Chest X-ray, PA view. Patient: 27 years old, sex M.
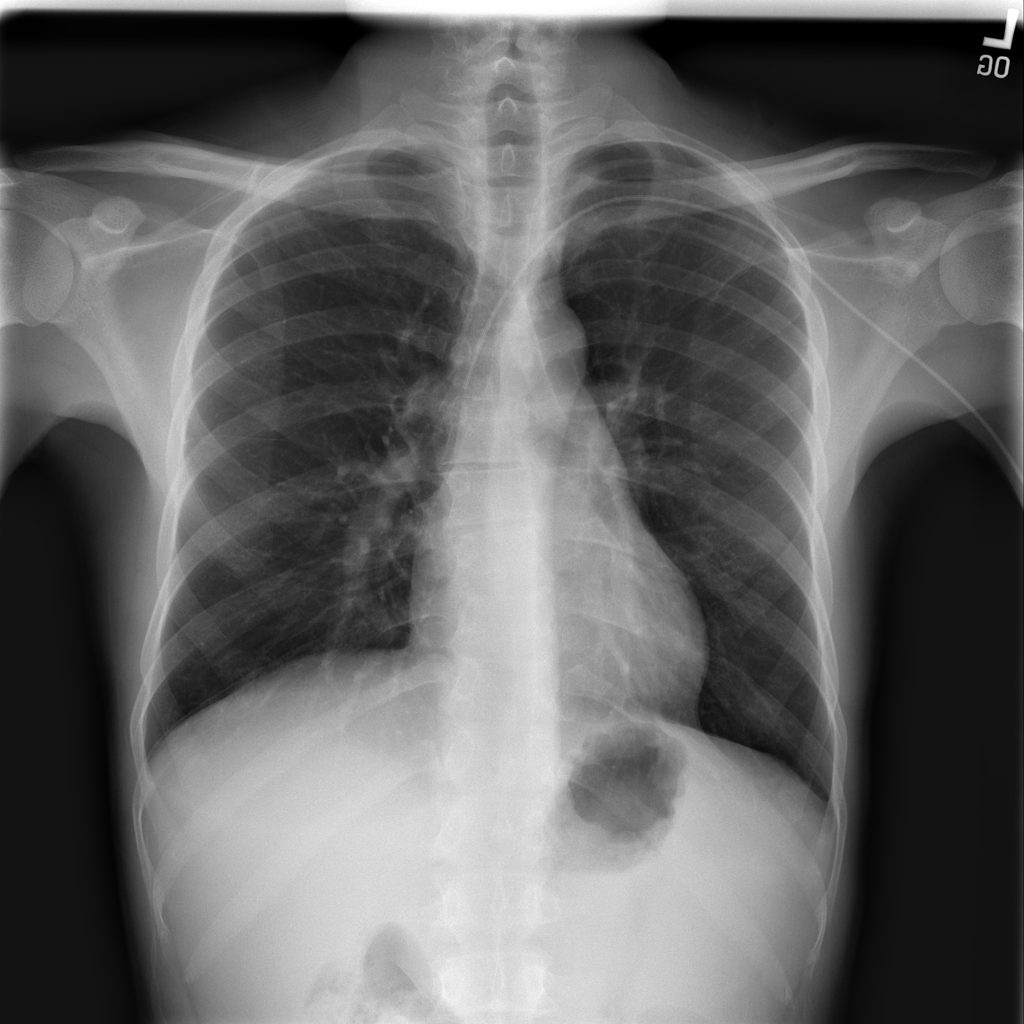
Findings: No Finding